Aerial crown-view tile of a tropical tree (Barro Colorado Island, Panama), acquired 20250818:
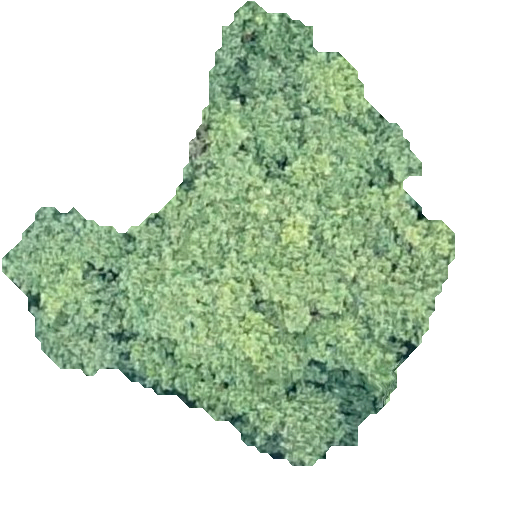
Species: Hieronyma alchorneoides
GBIF accepted scientific name: Hieronyma alchorneoides
Crown area: 160.576 m²